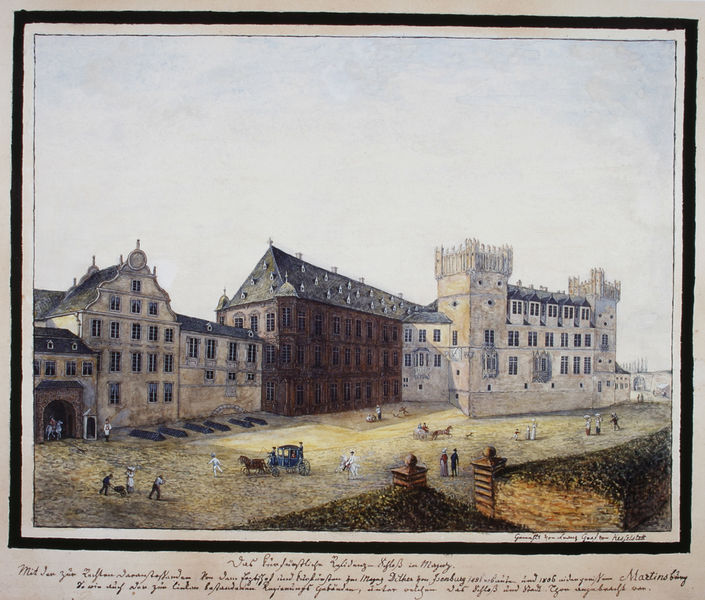
Titel: Hofkanzlei, Kurfürstliches Schloss und Martinsburg in Mainz
Künstler: Franz Ludwig Graf von Kesselstatt
Standort: Mainz
Institution: Landesmuseum, Graphische Sammlung
Schlagwörter: blau, himmel, schatten, weiß, wolken, frauen, menschen, ocker, stadt, ufer, braun, fenster, grau, licht, männer, orange, pfeiler, schwarz, strasse, dach, gebäude, haus, hund, rot, schloss, tier, tiere, weg, beige, leute, architektur, barock, rahmen, häuser, paar, personen, gotik, renaissance, schräg, boote, pferd, pferde, reiter, turm, garten, schrift, papier, ansicht, fassade, fassaden, passanten, pflaster, vedute, dächer, giebel, mauer, farbe, hecke, tag, hof, kutsche, kutschen, platz, speichen, rad, kai, kaimauer, promenade, staffage, treppe, inschrift, tor, zinnen, befestigung, pfosten, foto, stadtansicht, stadtrand, erker, unterschrift, burg, kloster, türme, palast, torbogen, festung, gauben, druck, stich, text, soldat, beschriftung, peitsche, koloriert, friedhof, schimmel, kursiv, tore, stadttor, karte, gut, residenz, gräber, stadtmauer, gaupen, spaziergänger, postkarte, kupferstich, stockwerke, altdeutsch, sütterlin, handschrift, fuhrwerk, doppelrahmen, schreibschrift, wall, vorplatz, latein, ecktürme, neogotik, hecken, ansichtskarte, martin, deutsche renaissance, schweifgiebel, perspekive, burgplatz, colloriert, deutsche schreibschrift, kurfürstliche residenz, kurrentschrift, martinsburg, spazuergaänger, 18. jahrhundert, 17. jahrhundert, checke, schimmelö, porstkarte, kkutsche